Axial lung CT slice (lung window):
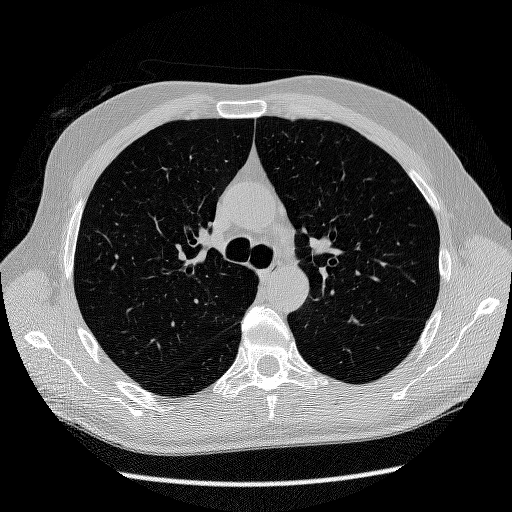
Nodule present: no